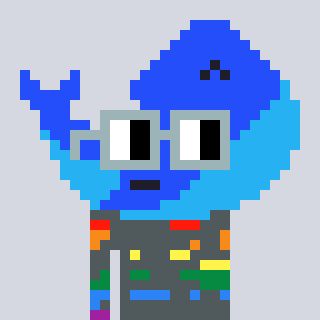
a pixel art character with square dark gray glasses, a whale-shaped head and a foggrey-colored body on a cool background